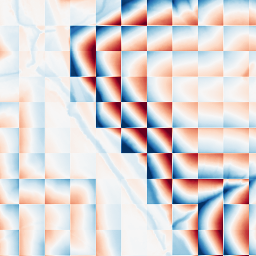
Category: wavelet
Decomposition family: wavelet_dwt
Decomposition parameters: wavelet: haar
level: 5
Upsampling method: sinc_hamming
Upsampling parameters: scale: 4
kernel_size: 8
Upsampling scale: 4